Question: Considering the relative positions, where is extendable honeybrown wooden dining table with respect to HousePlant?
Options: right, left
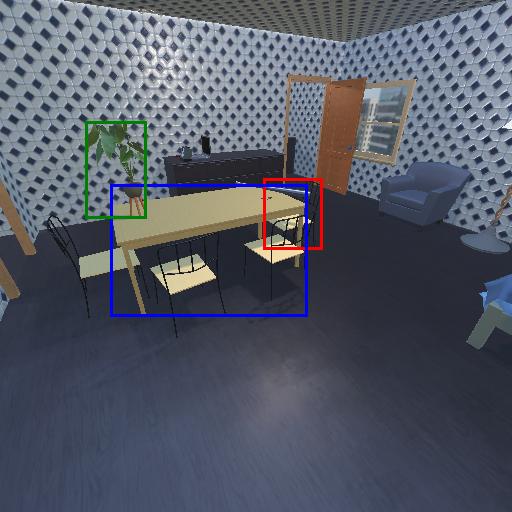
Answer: right